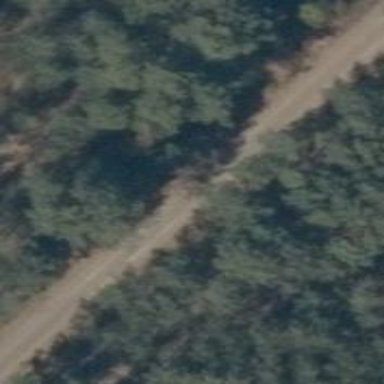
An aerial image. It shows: Gravel track with grade2 quality.